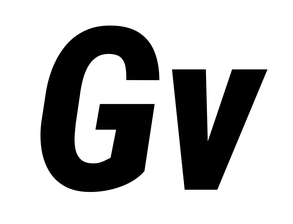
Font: Roboto-Italic_Condensed_ExtraBold_Italic